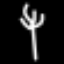
Label: fork